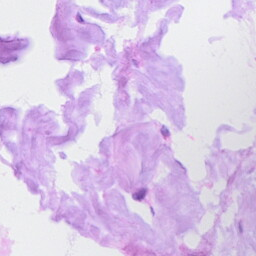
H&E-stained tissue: Ovarian